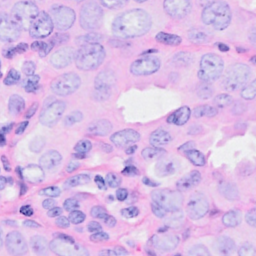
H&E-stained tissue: Breast